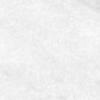
Label: no_change